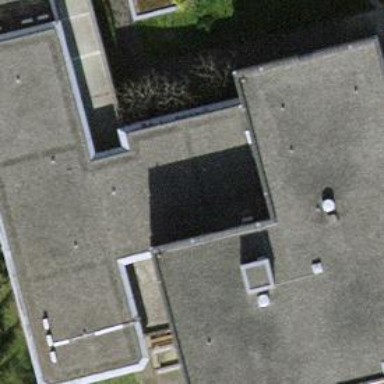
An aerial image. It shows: Hospital building.